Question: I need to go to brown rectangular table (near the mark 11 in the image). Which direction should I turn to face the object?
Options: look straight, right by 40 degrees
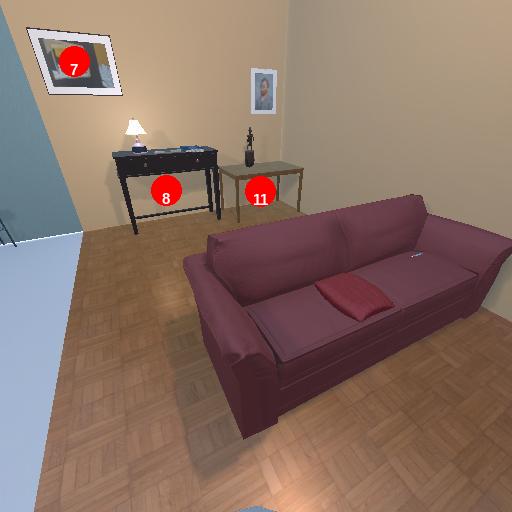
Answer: look straight